Brain MRI, t1w sequence, axial 2D slice.
Patient: age 46, sex F, weight 90 kg, height 1.9 m
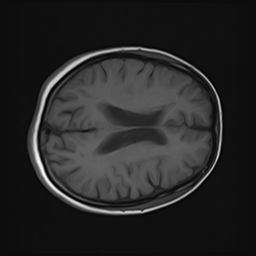